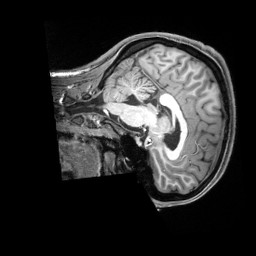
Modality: T1w
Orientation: sagittal
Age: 22
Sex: female
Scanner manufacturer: siemens
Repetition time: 2.3 s
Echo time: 0.00229 s